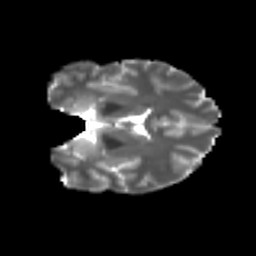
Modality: T2w
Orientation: coronal
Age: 22
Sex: female
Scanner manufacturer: ge
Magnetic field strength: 3 T
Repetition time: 7.8 s
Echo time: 0.0606 s